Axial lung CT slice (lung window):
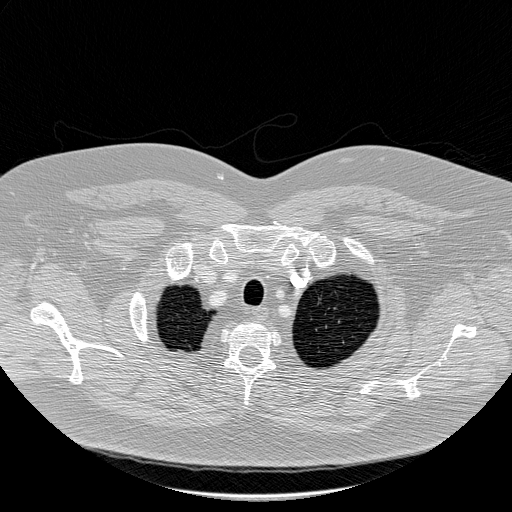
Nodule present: no